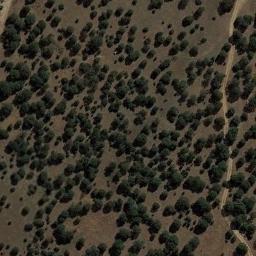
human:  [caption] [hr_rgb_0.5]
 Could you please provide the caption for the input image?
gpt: There are some scattered trees in this desert .

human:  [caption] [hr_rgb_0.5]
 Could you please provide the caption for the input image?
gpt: Chaparral is small and densely distributed in the sand and there is a winding path in the sand .

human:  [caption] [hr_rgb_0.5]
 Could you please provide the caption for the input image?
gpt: A lot of green chaparrals grow on the wasteland .

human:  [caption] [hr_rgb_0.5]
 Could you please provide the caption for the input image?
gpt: The chaparral is on the desert with a road pass by .

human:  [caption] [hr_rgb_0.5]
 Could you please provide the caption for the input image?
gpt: The chaparral is uneven but dense .